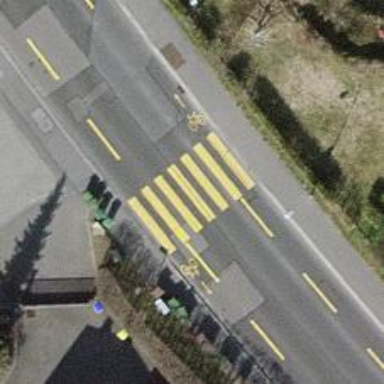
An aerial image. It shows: Marked crossing with zebra stripes on the road.